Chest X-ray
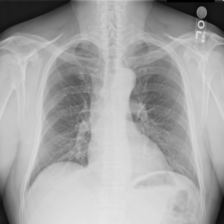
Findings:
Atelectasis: negative
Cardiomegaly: negative
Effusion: negative
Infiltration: negative
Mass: negative
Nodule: negative
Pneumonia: negative
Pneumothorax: negative
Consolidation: negative
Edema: negative
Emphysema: negative
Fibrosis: negative
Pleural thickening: negative
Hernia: negative